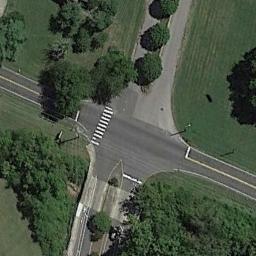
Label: intersection